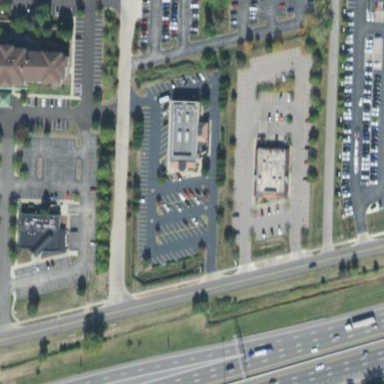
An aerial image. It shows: Retail area.